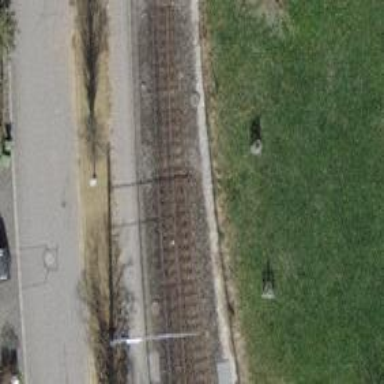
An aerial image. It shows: Narrow-gauge railway track with one electrified contact line.